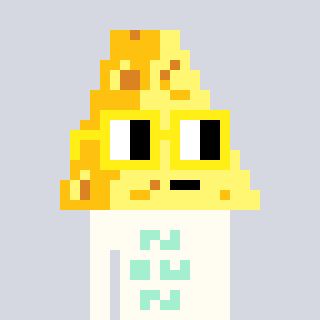
a pixel art character with square yellow glasses, a cheese-shaped head and a grayscale-colored body on a cool background